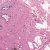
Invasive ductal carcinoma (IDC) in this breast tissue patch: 0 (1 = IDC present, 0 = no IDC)